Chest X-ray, PA view. Patient: 64 years old, sex M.
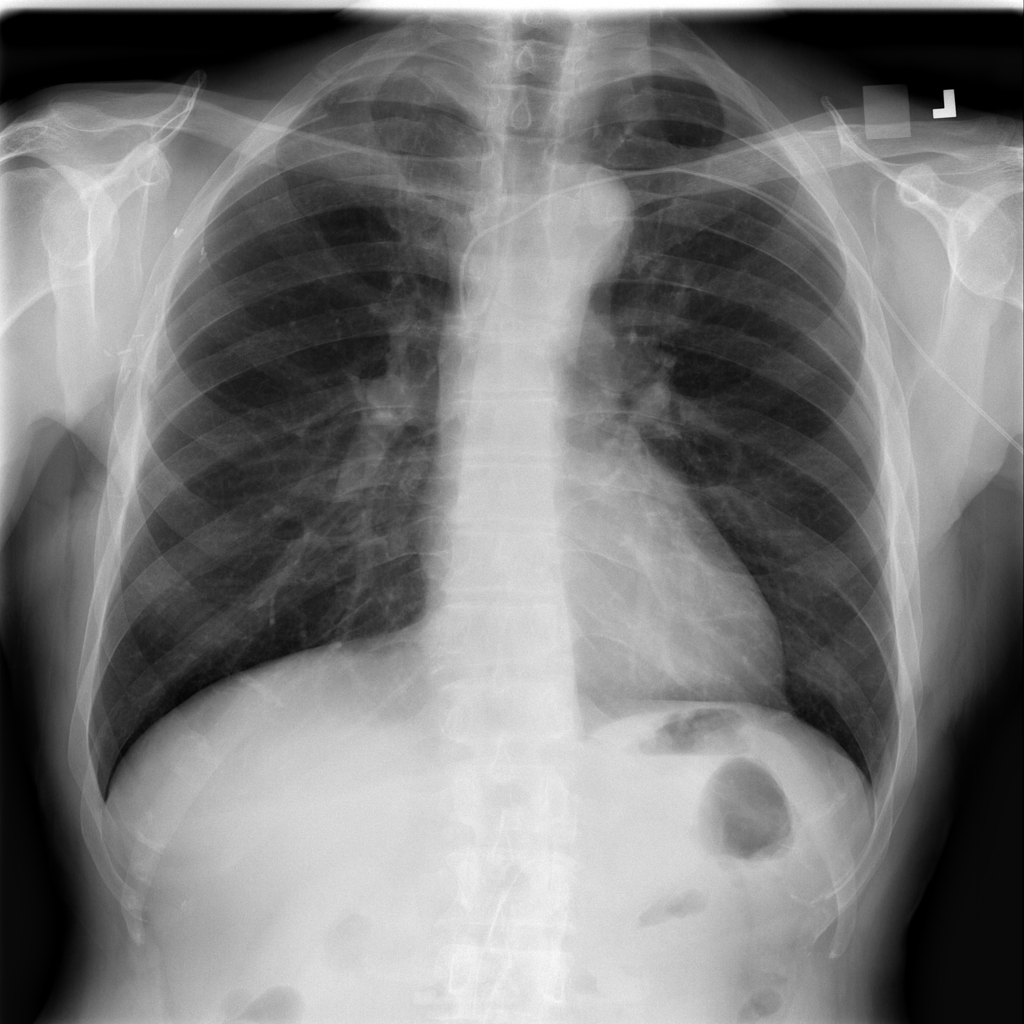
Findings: No Finding